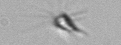
Label: Calciopappus